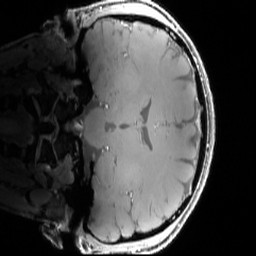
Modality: T1w
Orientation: coronal
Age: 32
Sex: male
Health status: healthy
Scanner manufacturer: siemens
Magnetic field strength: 7 T
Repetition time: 4.3 s
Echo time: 0.00227 s